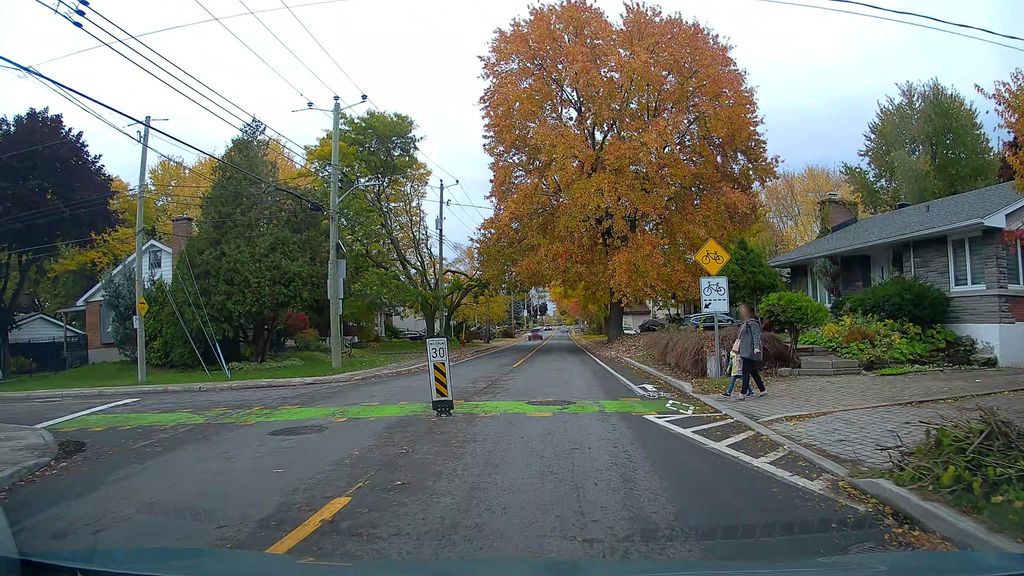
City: montreal